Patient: sex M, age 64
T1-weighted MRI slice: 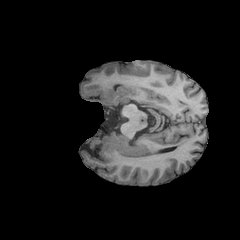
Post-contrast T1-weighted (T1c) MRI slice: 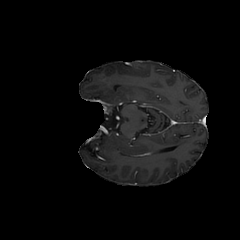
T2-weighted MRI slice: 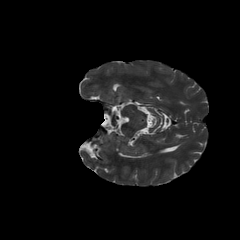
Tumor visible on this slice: no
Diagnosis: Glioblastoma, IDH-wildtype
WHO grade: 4